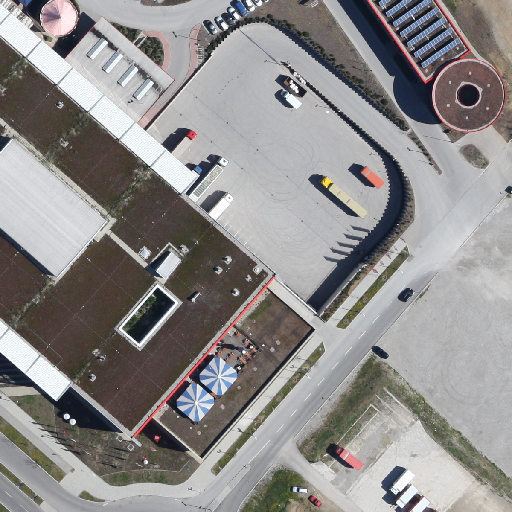
Referring expression: light-duty vehicle in the parking area